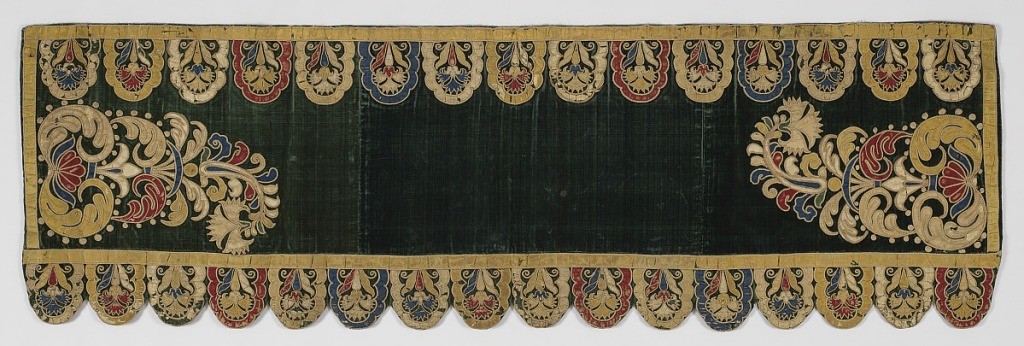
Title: Valance
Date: late 17th century
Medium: silk Technique: silk and velvet appliqué
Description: Horizontal panel with scallops at the lower edge. Green velvet with appliquéd ornament in the design of conventionalized flowers in blue, red, yellow and white.